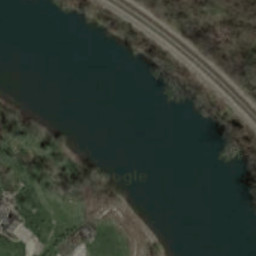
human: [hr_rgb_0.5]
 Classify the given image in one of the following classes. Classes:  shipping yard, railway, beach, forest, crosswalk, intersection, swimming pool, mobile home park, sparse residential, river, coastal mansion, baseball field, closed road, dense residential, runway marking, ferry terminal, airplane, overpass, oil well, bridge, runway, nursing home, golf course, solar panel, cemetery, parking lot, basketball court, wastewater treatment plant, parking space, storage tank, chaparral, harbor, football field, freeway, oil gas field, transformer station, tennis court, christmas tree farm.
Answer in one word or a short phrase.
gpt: river